Interaction volume radius: 10 \u00c5
Interaction volume height: 20 \u00c5
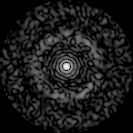
Disorder parameter: 0.8576